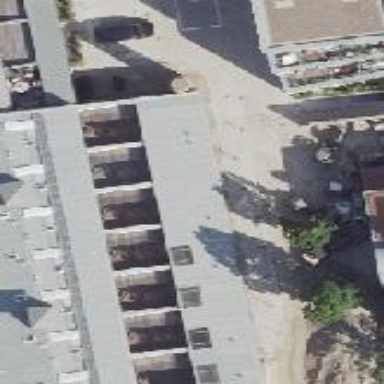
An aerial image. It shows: Industrial building that is used for apartments.